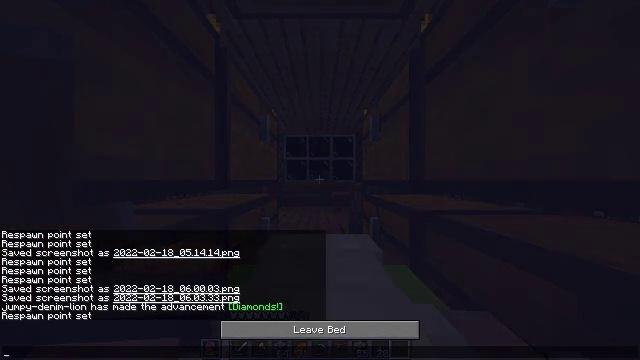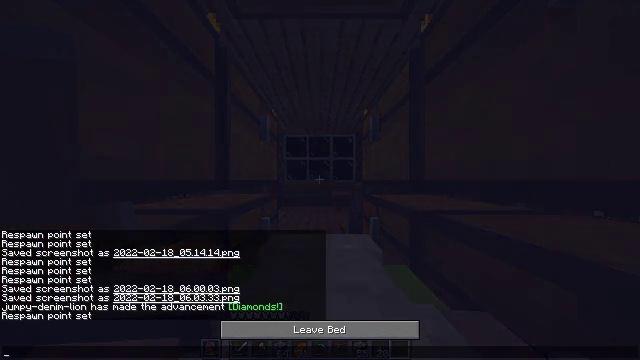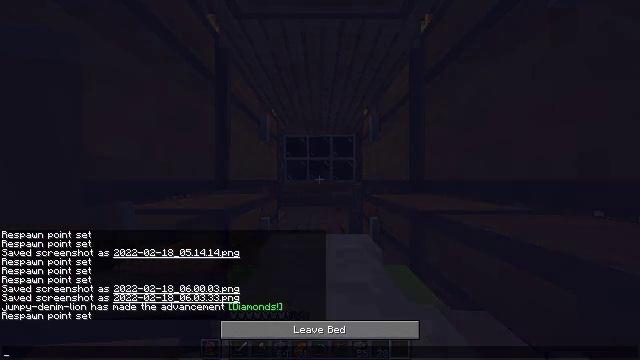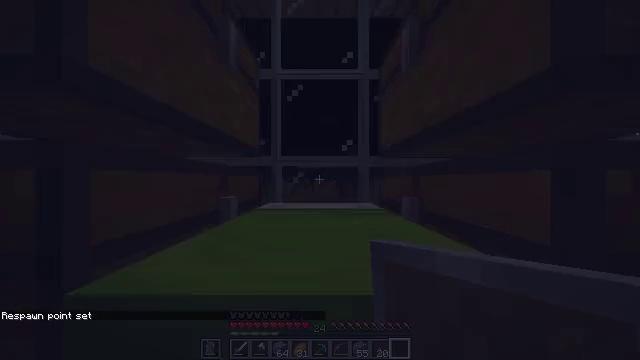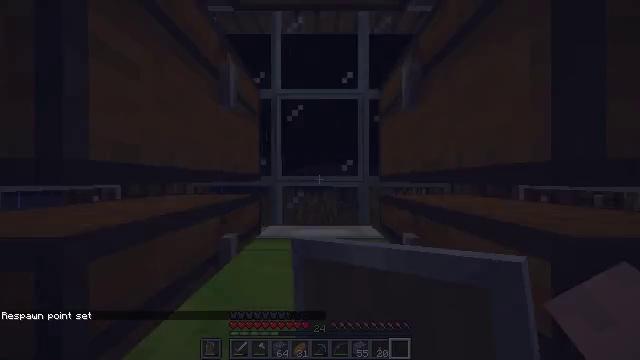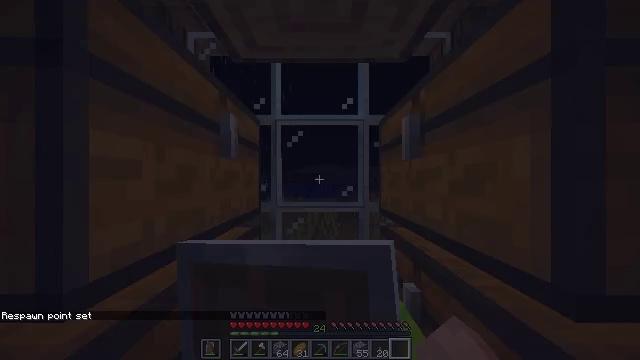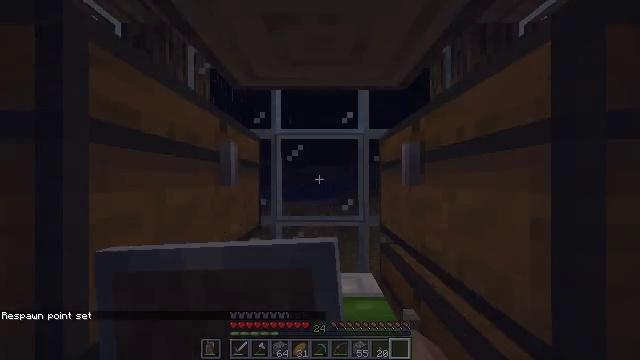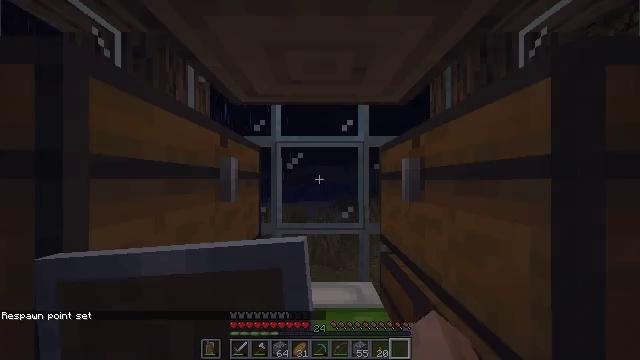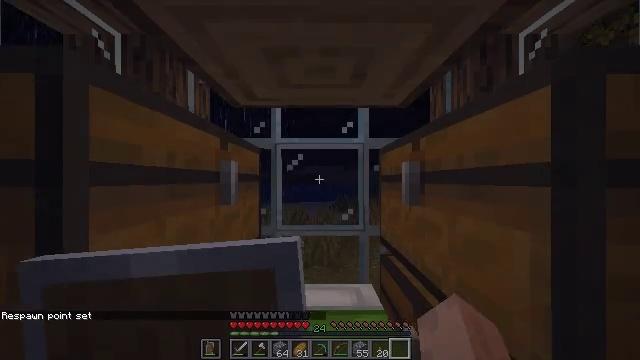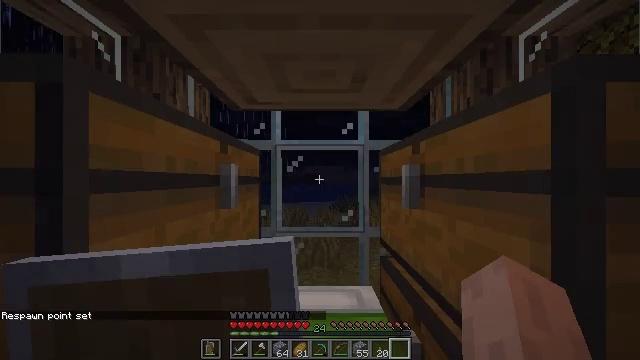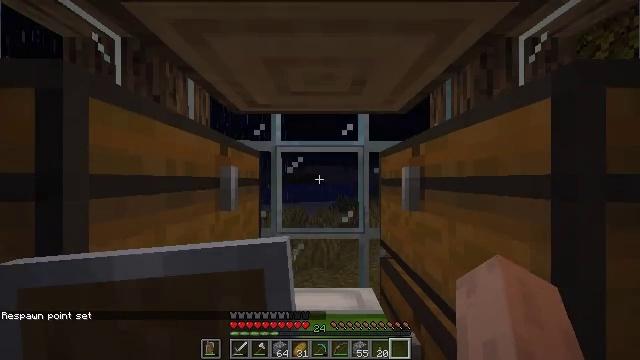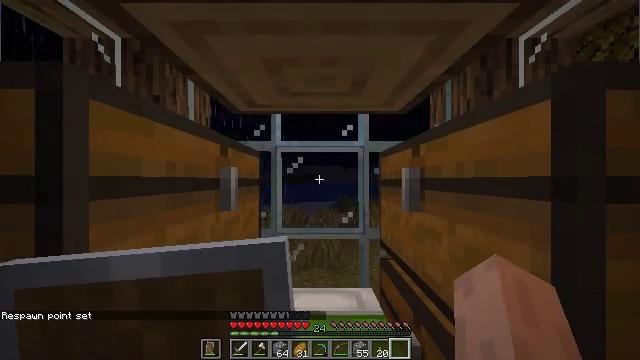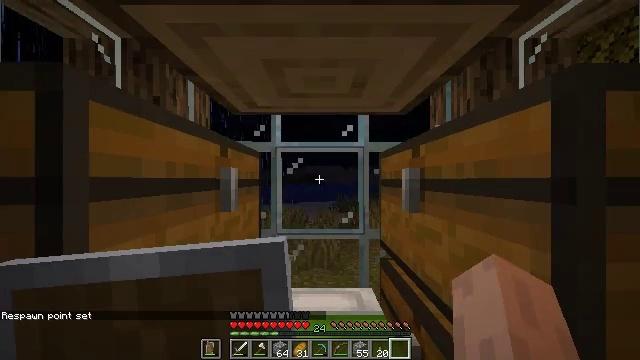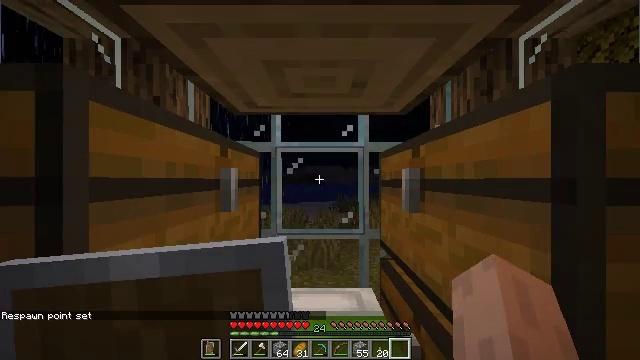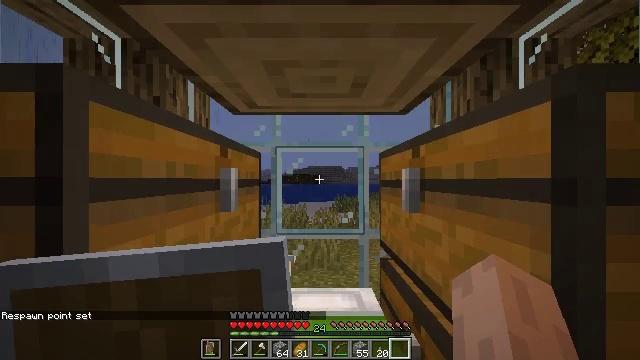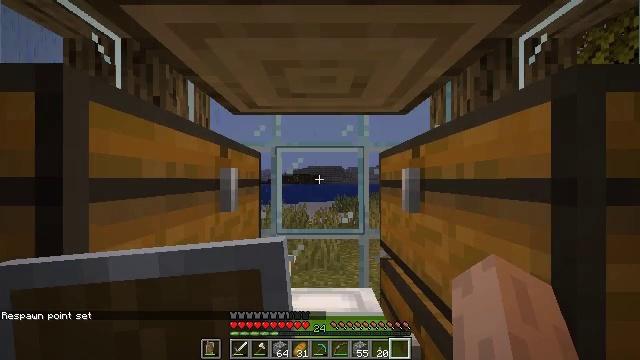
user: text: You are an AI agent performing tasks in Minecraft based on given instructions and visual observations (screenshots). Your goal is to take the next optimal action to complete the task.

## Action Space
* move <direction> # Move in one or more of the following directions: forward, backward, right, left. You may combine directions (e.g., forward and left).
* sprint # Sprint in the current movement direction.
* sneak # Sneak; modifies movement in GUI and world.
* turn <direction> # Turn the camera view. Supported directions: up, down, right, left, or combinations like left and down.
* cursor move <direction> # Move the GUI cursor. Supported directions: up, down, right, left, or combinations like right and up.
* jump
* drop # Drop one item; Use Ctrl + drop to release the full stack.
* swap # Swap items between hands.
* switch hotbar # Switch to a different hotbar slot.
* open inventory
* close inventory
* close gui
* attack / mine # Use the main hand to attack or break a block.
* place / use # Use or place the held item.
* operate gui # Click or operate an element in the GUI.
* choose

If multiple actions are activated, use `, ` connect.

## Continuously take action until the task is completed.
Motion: motion action
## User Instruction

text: Attack the lime bed to recycle it.
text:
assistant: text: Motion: no_op
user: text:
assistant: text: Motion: no_op
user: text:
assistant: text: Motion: no_op
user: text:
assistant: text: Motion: close gui
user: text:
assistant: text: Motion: no_op
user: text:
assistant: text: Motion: no_op
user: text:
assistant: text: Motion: no_op
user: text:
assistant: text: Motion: no_op
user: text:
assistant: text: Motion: no_op
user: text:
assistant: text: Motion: no_op
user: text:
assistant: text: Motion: no_op
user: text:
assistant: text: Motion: no_op
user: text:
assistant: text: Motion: no_op
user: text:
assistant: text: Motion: no_op
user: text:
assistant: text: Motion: no_op
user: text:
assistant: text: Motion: no_op
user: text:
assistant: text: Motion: no_op
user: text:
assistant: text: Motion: no_op
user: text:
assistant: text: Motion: no_op
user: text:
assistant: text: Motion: no_op
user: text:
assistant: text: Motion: no_op
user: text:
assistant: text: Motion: no_op
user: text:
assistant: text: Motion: no_op
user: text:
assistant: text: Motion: no_op
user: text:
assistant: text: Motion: no_op
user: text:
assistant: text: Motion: no_op
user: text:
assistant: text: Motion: no_op
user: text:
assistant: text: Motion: no_op
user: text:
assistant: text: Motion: no_op
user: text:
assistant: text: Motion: no_op